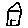
Label: house